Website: home-depot
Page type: customer-info-address
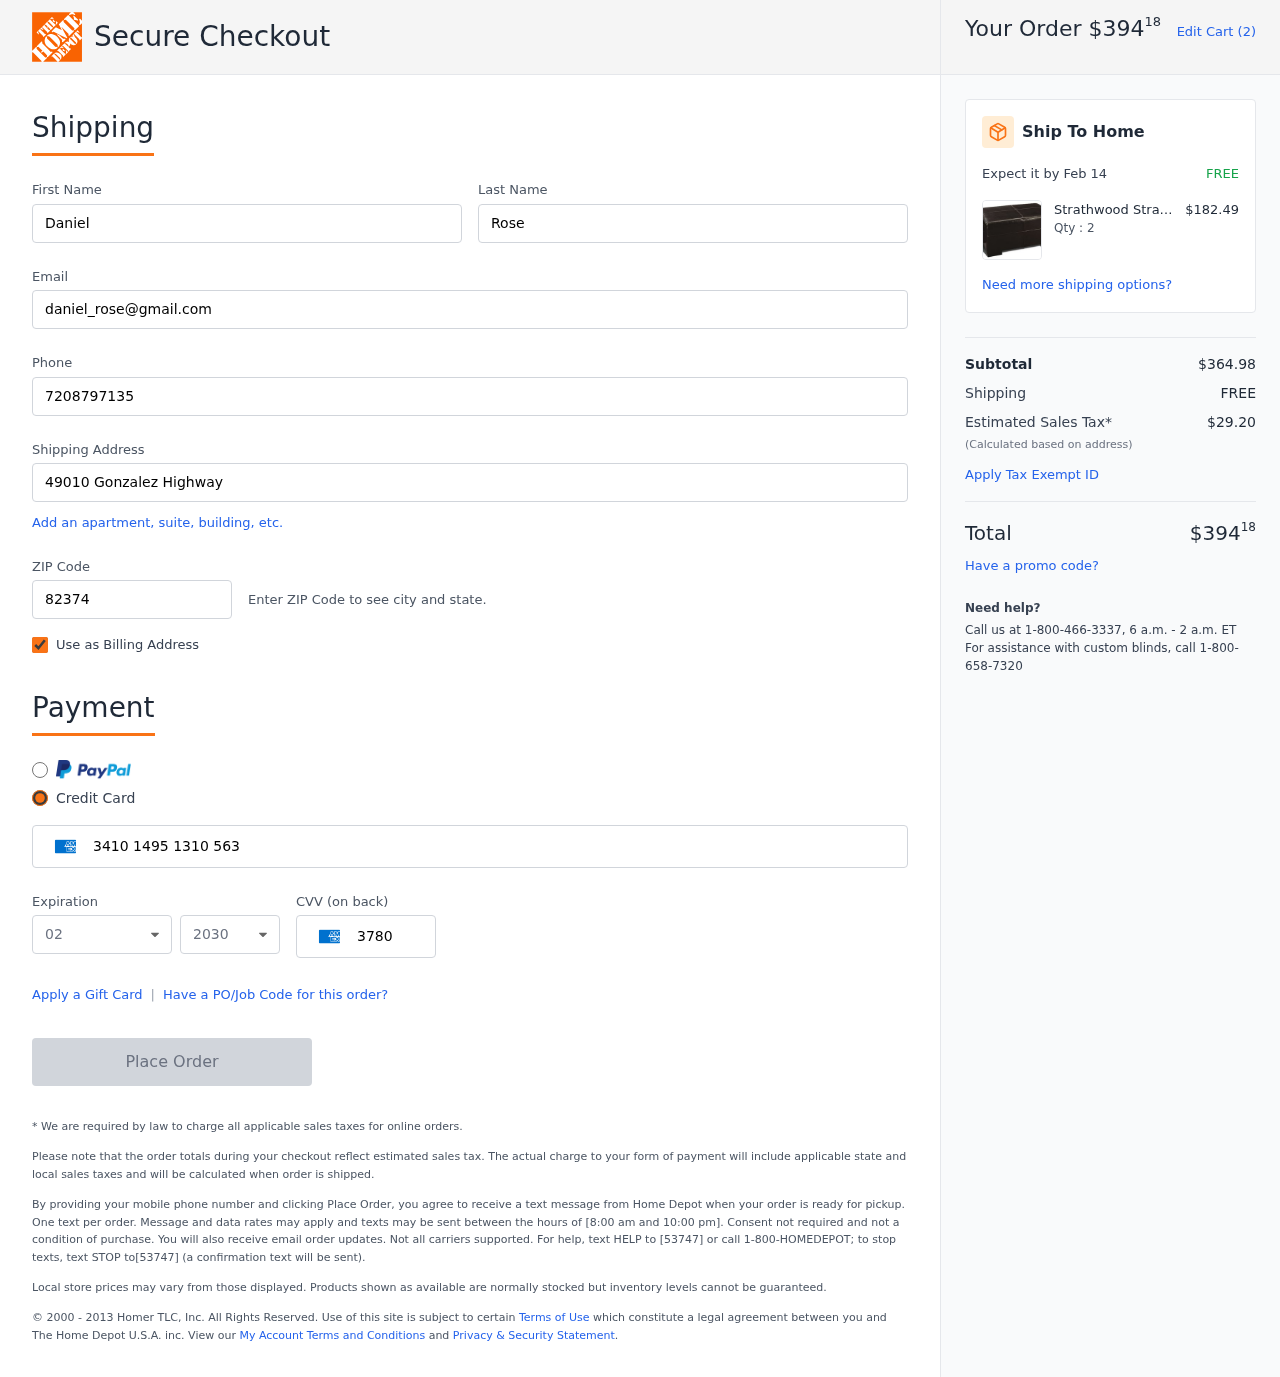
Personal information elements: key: PII_CARD_CVV
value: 3780
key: PII_CARD_EXPIRY_MONTH
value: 02
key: PII_CARD_EXPIRY_YEAR
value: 30
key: PII_CARD_NUMBER
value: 3410 1495 1310 563
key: PII_EMAIL
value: daniel_rose@gmail.com
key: PII_FIRSTNAME
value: Daniel
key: PII_LASTNAME
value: Rose
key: PII_PHONE
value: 7208797135
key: PII_POSTCODE
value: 82374
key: PII_STREET
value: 49010 Gonzalez Highway
Product elements: key: PRODUCT1_BRAND
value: Strathwood
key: PRODUCT1_NAME
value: Strathwood Aspen Leather Ottoman, Brown
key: PRODUCT1_NAME
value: Strathwood Aspen Lea...
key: PRODUCT1_PRICE
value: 182.49
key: PRODUCT1_QUANTITY
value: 2
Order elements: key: ORDER_TOTAL
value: $39418
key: ORDER_NUM_ITEMS
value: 2
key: ORDER_DELIVERY_DATE
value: Feb 14
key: ORDER_SUBTOTAL
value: $364.98
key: ORDER_SHIPPING_COST
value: FREE
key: ORDER_TAX
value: $29.20